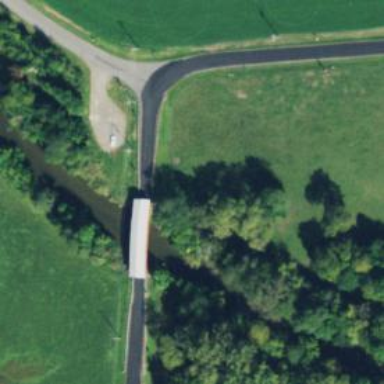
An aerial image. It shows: Covered bridge over tertiary road.